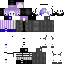
A female skeleton skin with dark skin, wearing blonde helmet dressed in a purple armor chest and black pants, featuring a closed mouth.